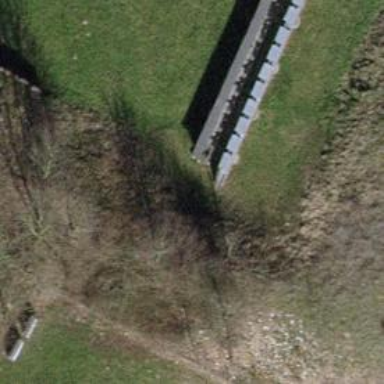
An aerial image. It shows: Retaining wall.